Question: I often get finished designs where a designer made the background and draw where the buttons should be placed. Like on this sketch image

The background in this example is simple, but in design it has a lot of graphics where each button has to be placed to its designed location or the final screen will not look nice.
So far, in order to place the buttons on each screen and resolution, I had to make a constant location values for MDPI and then using the 'scale' value ('getResources().getDisplayMetrics().density') calculated the locations for other resolutions.
This is a very long and cumbersome process, so I was wondering if there is a better way. Which methodology do you use when you want to locate buttons or other elements to its precise locations?
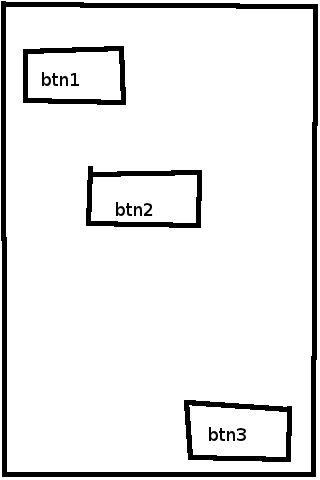
Answer: Absolute positioning of screen elements is inappropriate in most cases on Android as there are so many devices and screens. The best approach is usually to use view groups like the RelativeLayout and place items relative to each other, whilst providing bitmaps at the various screen densities. However you should be able to get what you need from doing this.
It is best to have designs that include an element of flexibility, so if the designs require everything to be in exactly the right place I'd venture to suggest that the design is the problem, not Android.